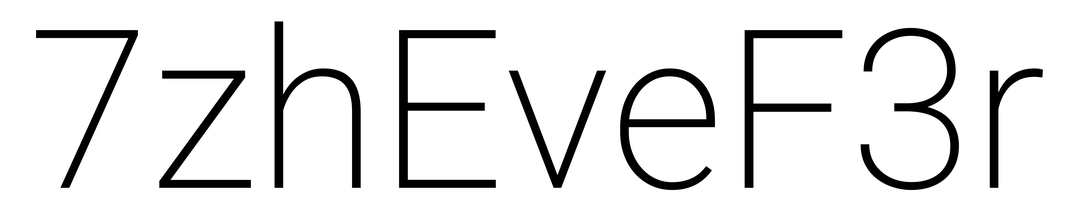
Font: Roboto_ExtraLight